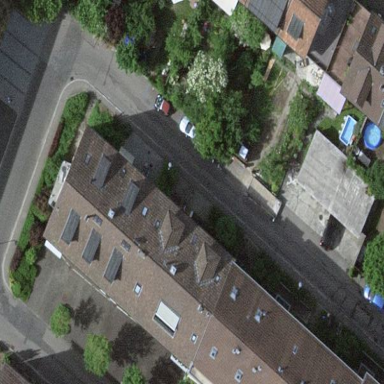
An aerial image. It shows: Gabled-roof apartment building with maroon roof tiles.